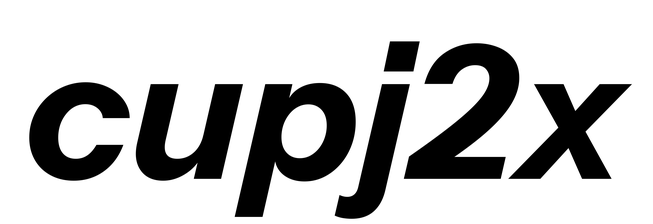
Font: InstrumentSans-Italic_Bold_Italic